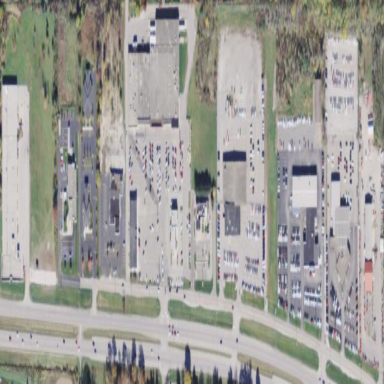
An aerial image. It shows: Commercial area.